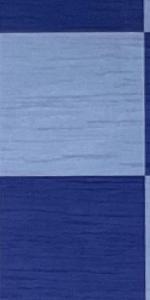
Label: Empty